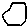
Label: hexagon